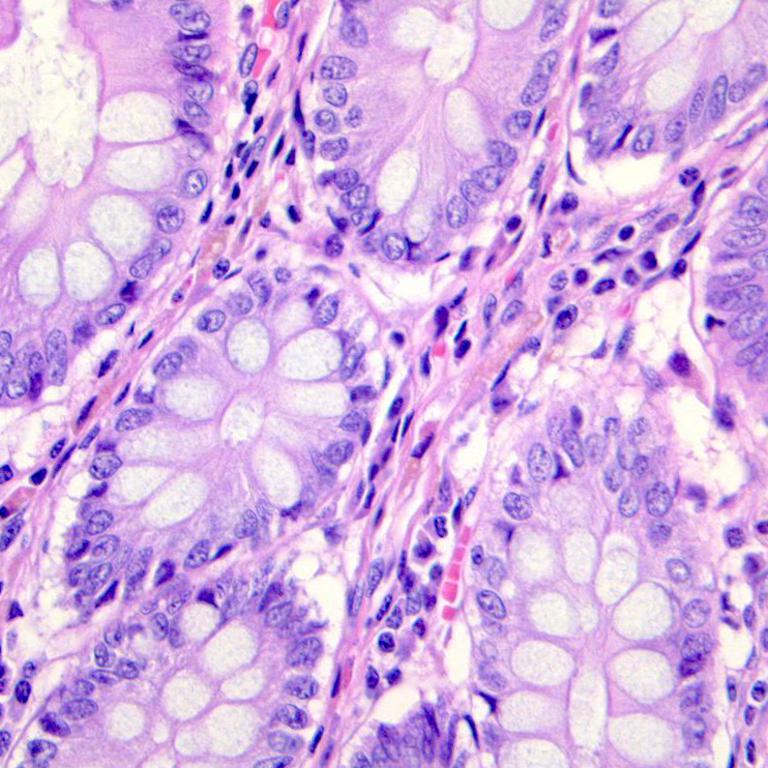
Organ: colon
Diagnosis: benign